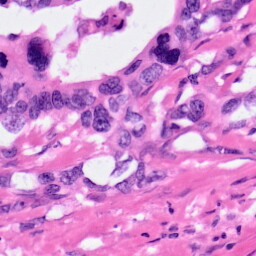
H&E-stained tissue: Pancreatic